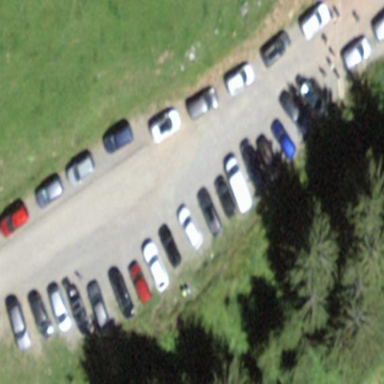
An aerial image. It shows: Parking area.